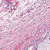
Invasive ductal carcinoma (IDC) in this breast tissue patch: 1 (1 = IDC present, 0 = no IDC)